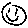
Label: smiley face